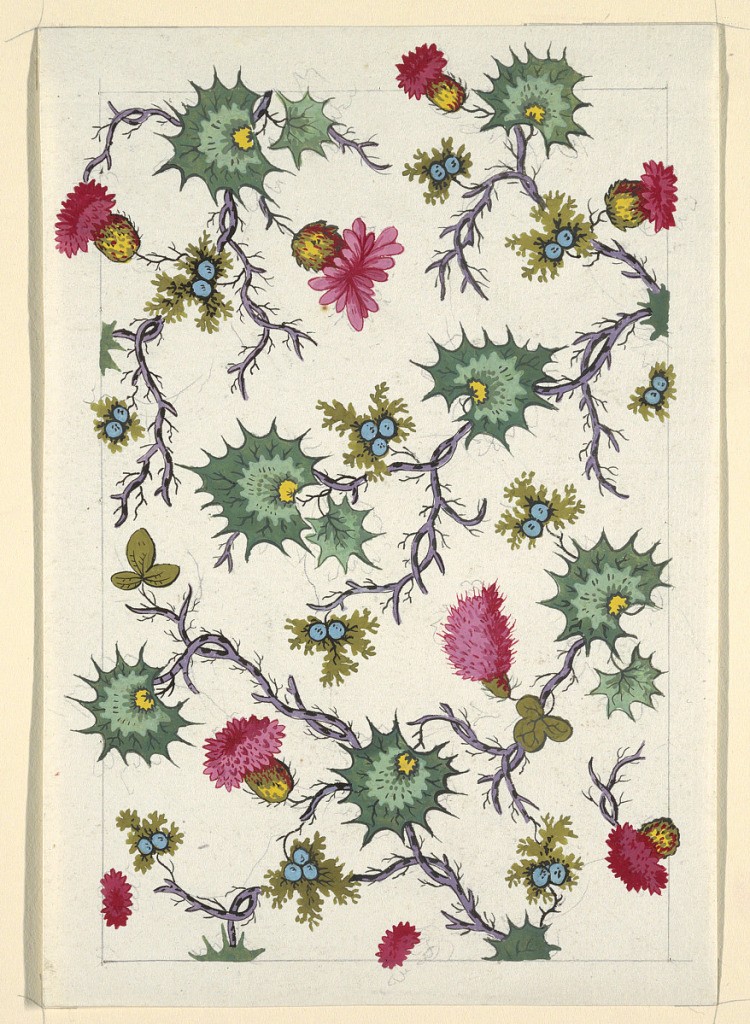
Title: Floral design for printed textile
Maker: Louis-Albert DuBois, Swiss, 1752–1818
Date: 1800–1818
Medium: Brush and gouache, graphite on white wove paper
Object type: Drawing
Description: Spikey green cactus-like forms, red flowers, blue berries on purple twisted branches on white ground. Graphite lined border.